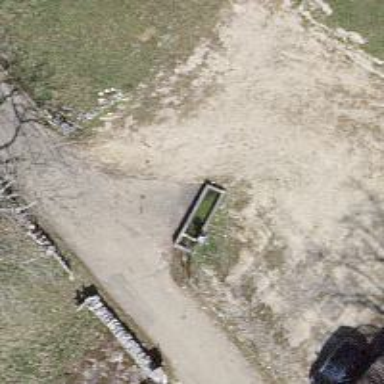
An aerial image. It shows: Fountain.